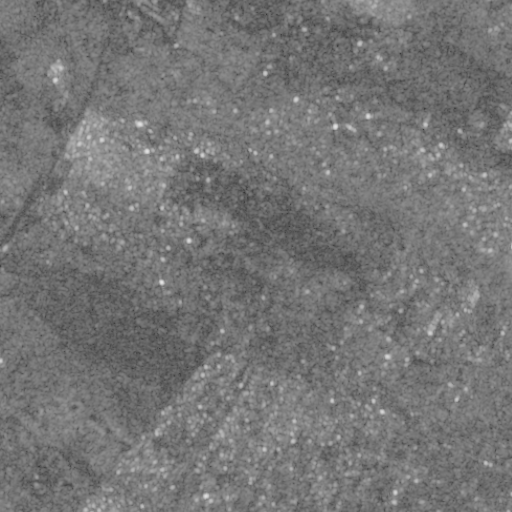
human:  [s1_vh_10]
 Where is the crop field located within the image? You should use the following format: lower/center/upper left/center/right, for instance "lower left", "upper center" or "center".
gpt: The crop field is located in the left of the image.
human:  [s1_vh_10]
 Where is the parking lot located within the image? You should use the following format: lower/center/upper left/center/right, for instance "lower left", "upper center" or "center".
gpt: The parking lot is located in the upper left of the image.
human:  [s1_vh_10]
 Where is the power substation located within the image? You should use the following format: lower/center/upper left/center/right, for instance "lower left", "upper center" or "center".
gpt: The power substation is located in the upper left of the image.
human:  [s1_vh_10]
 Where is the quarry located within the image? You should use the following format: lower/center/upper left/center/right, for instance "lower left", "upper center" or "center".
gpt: The quarry is located in the center right of the image.
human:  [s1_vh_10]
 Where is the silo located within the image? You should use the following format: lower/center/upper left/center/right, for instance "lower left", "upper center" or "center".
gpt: The silo is located in the upper left of the image.
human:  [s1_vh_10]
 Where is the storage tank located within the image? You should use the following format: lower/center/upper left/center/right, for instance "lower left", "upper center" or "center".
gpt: The storage tank is located in the upper left of the image.
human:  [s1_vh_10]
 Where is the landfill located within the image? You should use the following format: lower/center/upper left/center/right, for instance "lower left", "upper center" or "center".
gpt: There is no landfill in the image.

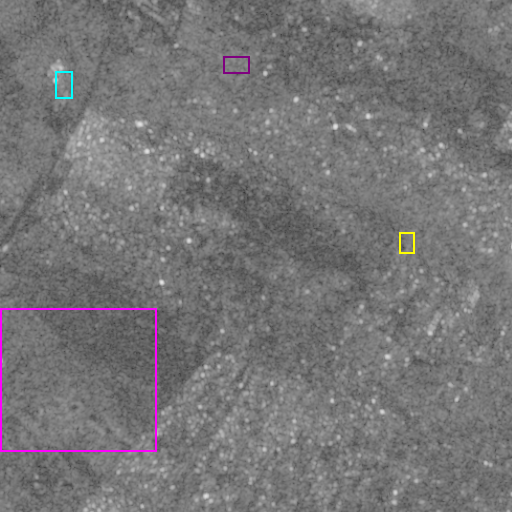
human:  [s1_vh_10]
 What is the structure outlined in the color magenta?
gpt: The structure outlined in magenta is a crop field.
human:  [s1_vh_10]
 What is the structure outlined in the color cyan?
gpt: The structure outlined in cyan is a power substation.
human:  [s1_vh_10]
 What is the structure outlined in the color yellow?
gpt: The structure outlined in yellow is a quarry.
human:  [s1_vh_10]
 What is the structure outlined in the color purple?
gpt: The structure outlined in purple is a building.
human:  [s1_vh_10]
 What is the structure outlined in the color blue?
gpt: There is no blue outline.